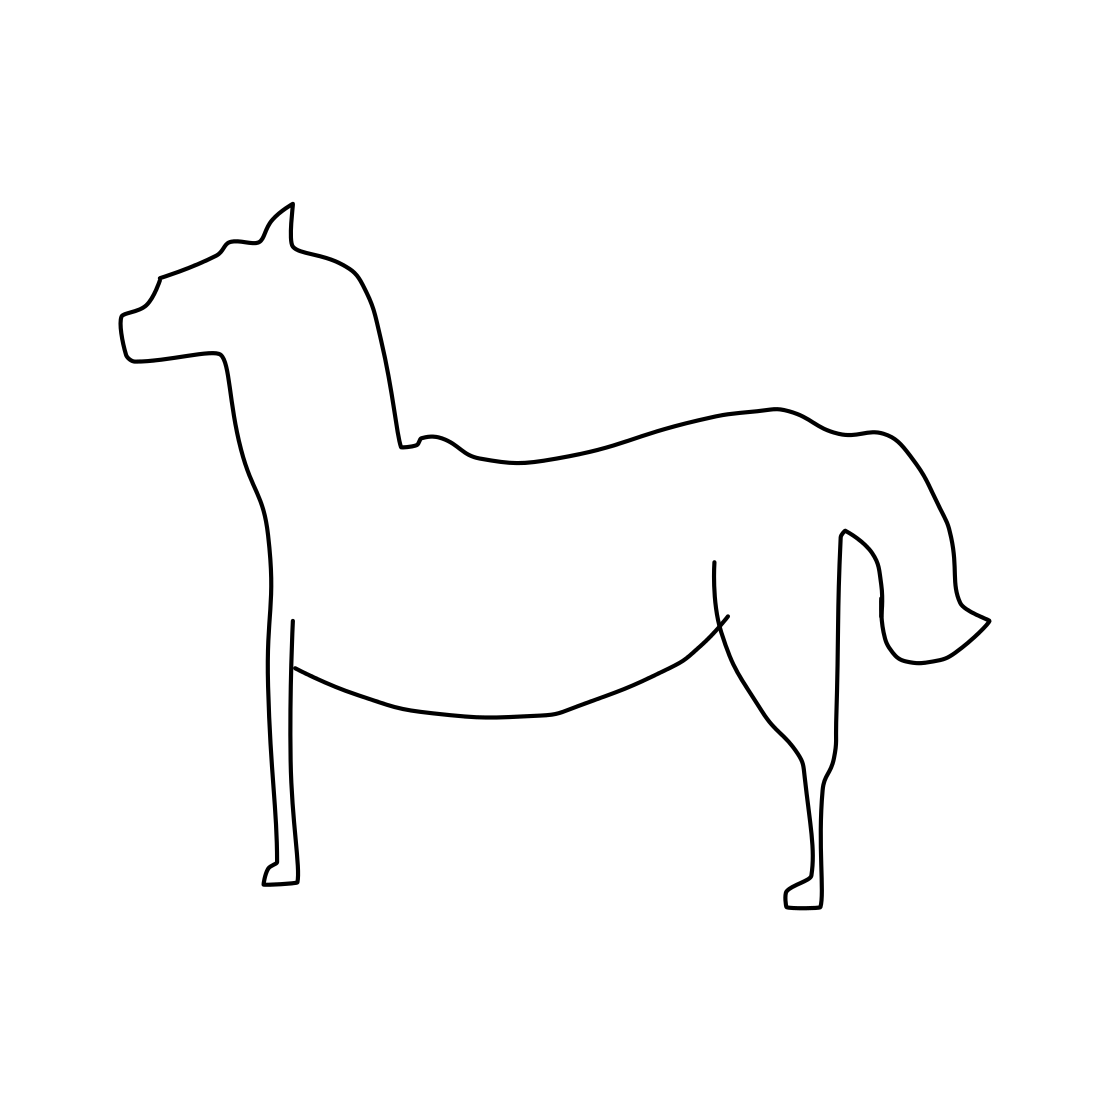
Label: horse